Question: I have no idea how to word this...
I am wondering the best way to be able to produce something similar to SO's "Reputation Chart"

I am thinking of using this for a very simple "queue monitoring" mvc3 website.
e.g.
Using ajax, query my queues every x seconds to just get a simple count of the number of items int them.
Admin can then open the page and see the queue counts "real time".
Of course, I want this to be able to work if queues are added/deleted. I'd actually have it horizontal and with a label, and perhaps even the count, but thats all gloss and make-up!
Is there a sensible way to acheive the graphical part? The queue part is already working.
Initial thoughts are using jquery and an add-on...but not sure what to look for?
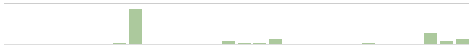
Answer: I'd use Google Chart Image API - <URL>
On online 'Wizard' - <URL>
Basically, you simply add an 'img' element to your DOM and pass the appropriate parameters in the image URL. It will return you a ready to use image.
Here is an example of an image you might have generated for your use:
<URL>